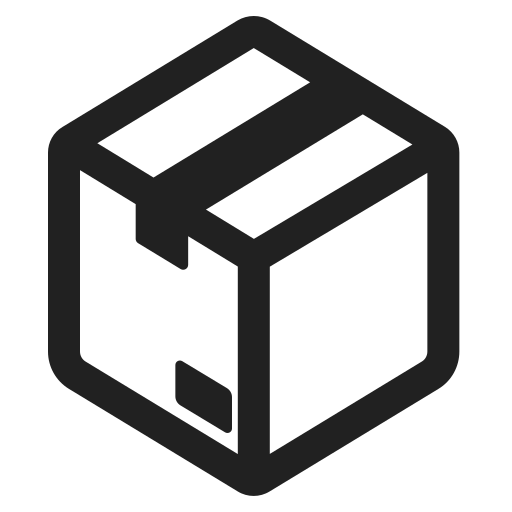
package high contrast